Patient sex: F
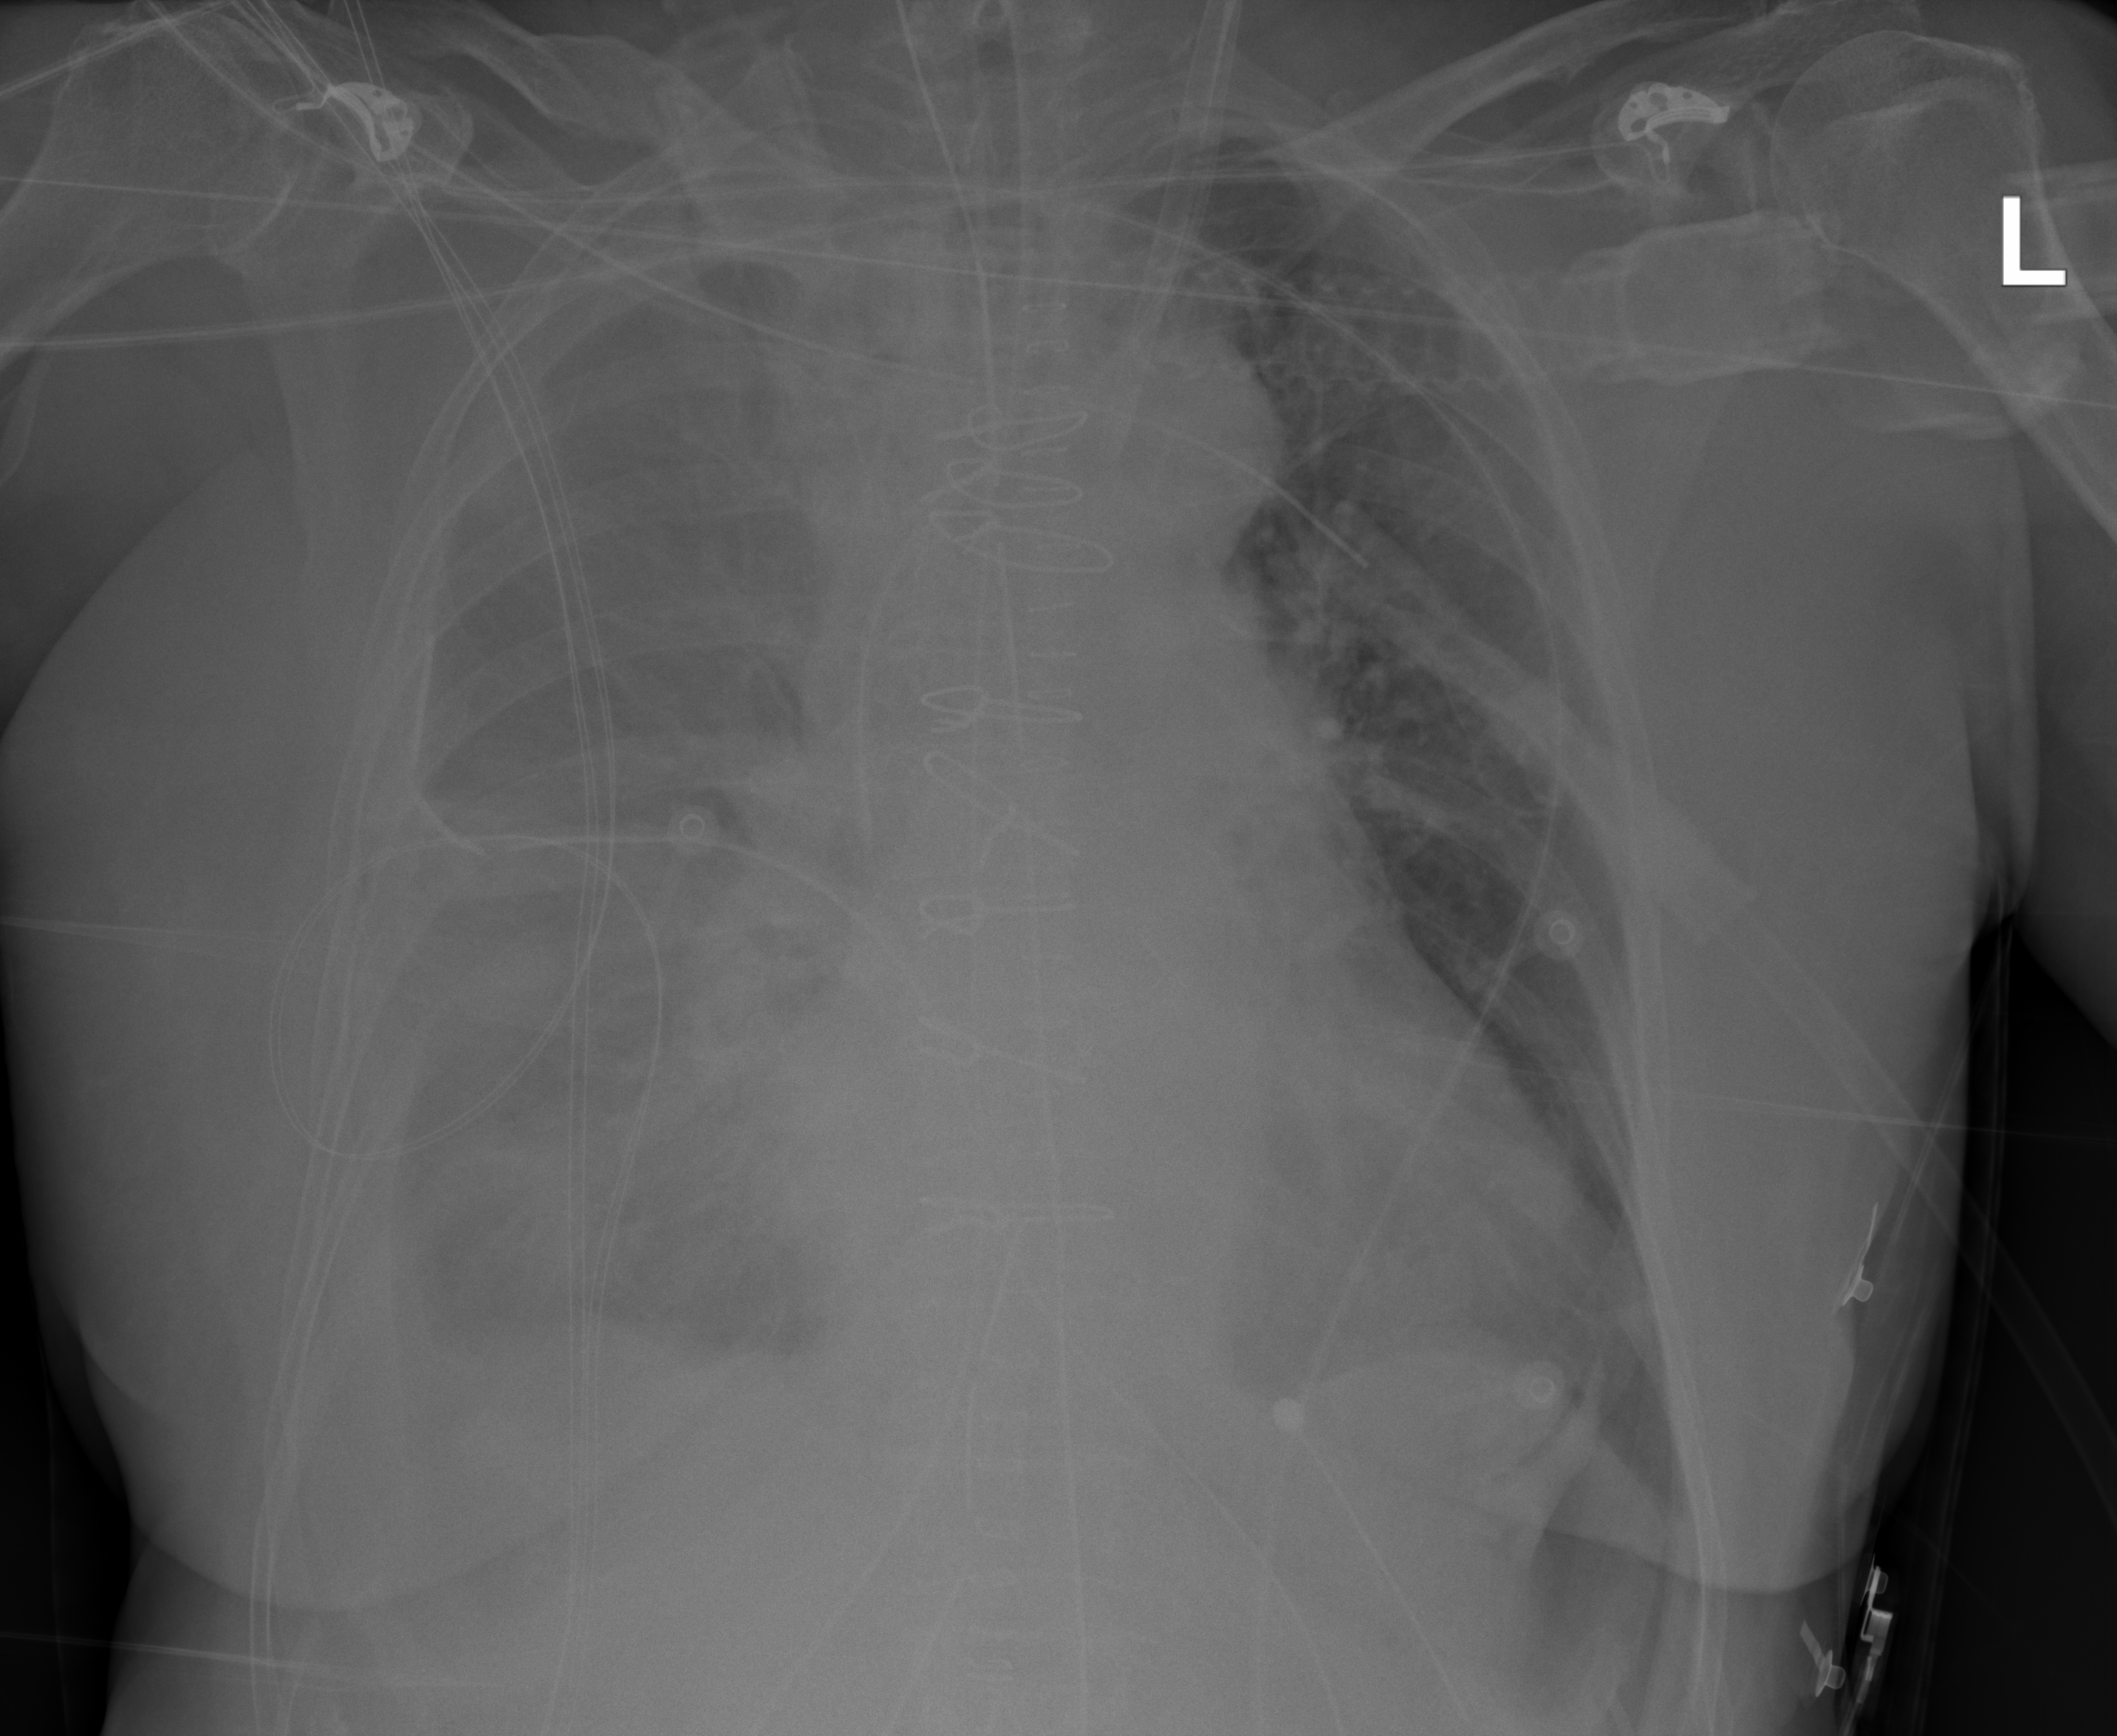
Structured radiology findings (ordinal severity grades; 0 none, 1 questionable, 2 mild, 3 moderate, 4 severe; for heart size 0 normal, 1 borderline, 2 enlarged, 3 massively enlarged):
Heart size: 1
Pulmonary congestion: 2
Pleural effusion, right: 3
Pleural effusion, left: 0
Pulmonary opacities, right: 0
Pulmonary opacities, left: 2
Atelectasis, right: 3
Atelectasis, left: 2